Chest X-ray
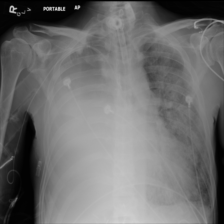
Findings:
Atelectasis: negative
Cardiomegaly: negative
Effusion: negative
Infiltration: positive
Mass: negative
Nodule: negative
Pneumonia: negative
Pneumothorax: negative
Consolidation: negative
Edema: negative
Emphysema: negative
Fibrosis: negative
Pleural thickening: negative
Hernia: negative